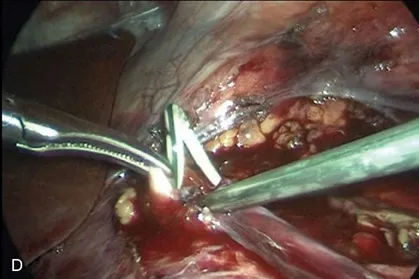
Intraoperative images. (
D
) Intraoperative placement of a J-J ureteral stent.
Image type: medical_photograph (other_medical_photograph)